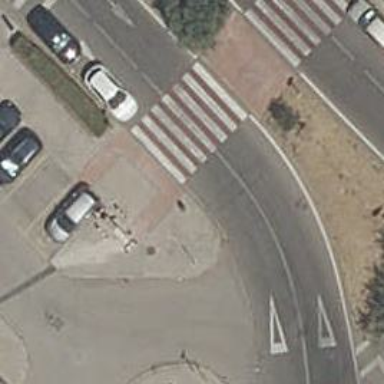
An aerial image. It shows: Public transport stop position.